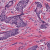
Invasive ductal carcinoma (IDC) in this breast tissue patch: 1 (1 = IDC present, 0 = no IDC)